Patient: sex F, age 86
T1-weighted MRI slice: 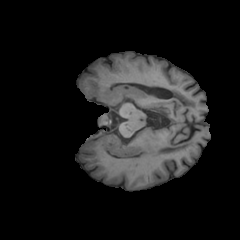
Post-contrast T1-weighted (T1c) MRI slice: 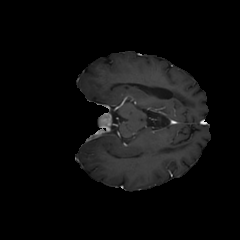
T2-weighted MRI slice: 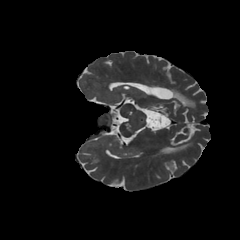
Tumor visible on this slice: no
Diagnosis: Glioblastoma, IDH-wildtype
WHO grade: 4